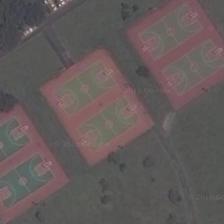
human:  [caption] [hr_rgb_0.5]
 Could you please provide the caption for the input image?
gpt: six basketball fields are surrounded by a large piece of meadows .

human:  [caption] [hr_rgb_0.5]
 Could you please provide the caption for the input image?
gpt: a piece of meadows and several green trees are around six basketball fields .

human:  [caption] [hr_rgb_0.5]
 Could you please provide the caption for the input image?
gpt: there are three square venues surrounded by green trees, where each site has two basketball courts .

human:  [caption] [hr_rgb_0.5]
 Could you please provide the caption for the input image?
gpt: six basketball fields are surrounded by a large piece of meadow and several trees .

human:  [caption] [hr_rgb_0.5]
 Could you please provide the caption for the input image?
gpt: six basketball fields are surrounded by a large piece of meadows .